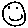
Label: smiley face